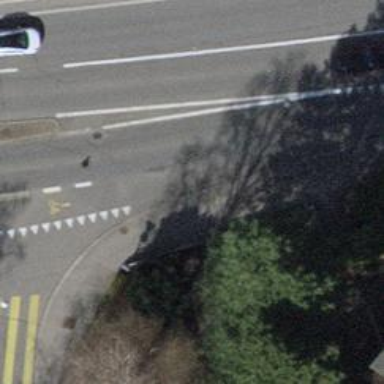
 featuring separate cycle track. The road has trolley wire installed."